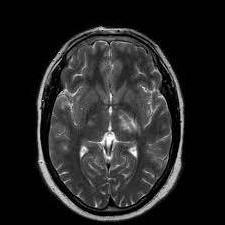
Label: notumor